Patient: sex F, age 54
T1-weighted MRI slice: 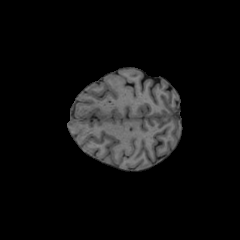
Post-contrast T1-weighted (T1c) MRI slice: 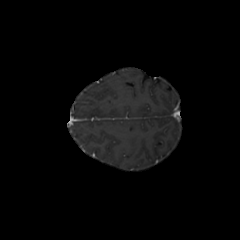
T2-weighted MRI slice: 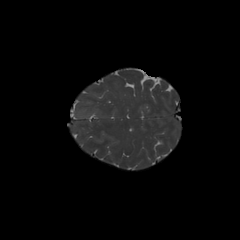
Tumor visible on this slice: no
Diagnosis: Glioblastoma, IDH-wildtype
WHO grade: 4